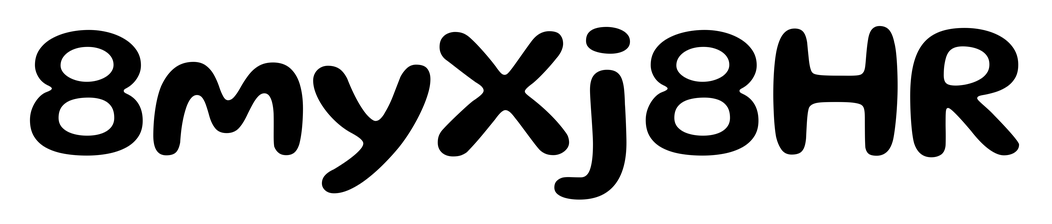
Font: Gluten_Medium